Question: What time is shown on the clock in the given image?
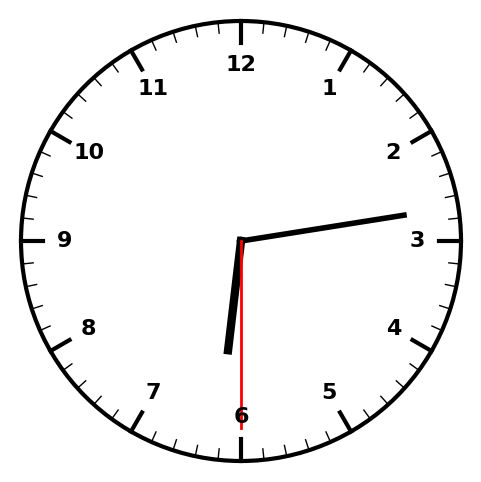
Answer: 06:13:30